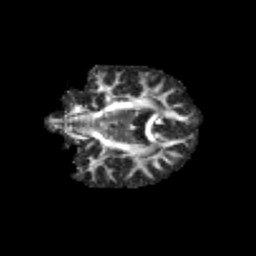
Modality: FA
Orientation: coronal
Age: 11
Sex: female
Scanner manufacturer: siemens
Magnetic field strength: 3 T
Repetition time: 3.8 s
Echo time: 0.07 s